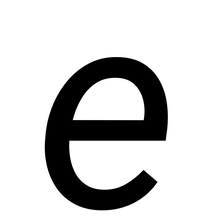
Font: Roboto-Italic_Italic